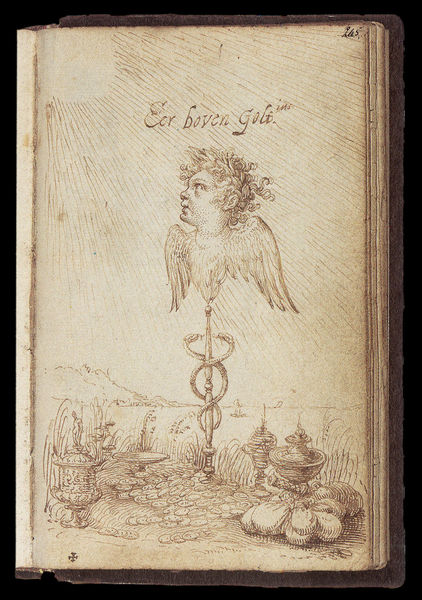
Titel: Emblem des Künstlers
Künstler: Hendrik Goltzius
Institution: Den Haag, Koninklijke Bibliotheek
Schlagwörter: berg, flügel, kopf, meer, wasser, landschaft, see, ufer, braun, skizze, zeichnung, schilf, sonne, insel, gold, kelch, locken, engel, putte, schiff, papier, stab, sonnenlicht, tusche, buch, gefäss, strahlen, geld, text, beutel, niederländisch, schlangen, apoll, hermes, umbra, götterbote, merkur, bote, geflügelt, gouache, latein, münzen, flügeln, engelskopf, äskulap, merkurstab, apotheker, tsche, schift, taler, flü+gel, merkurius, boven, kopf engel, zwei schlangen